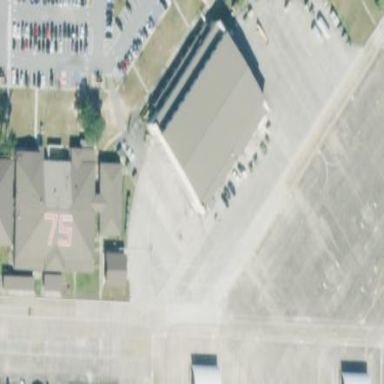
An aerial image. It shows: Building designed as airport hangar.